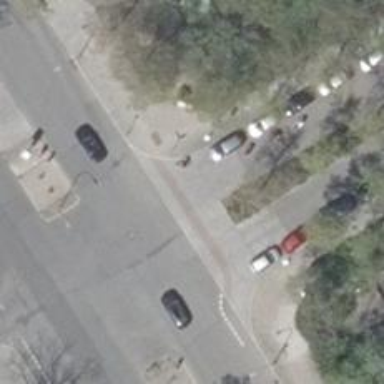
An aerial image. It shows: Residential road with asphalt surface. There is parking lane on the right side.